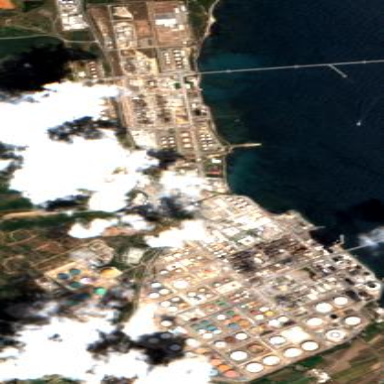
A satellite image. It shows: Industrial area with refinery.